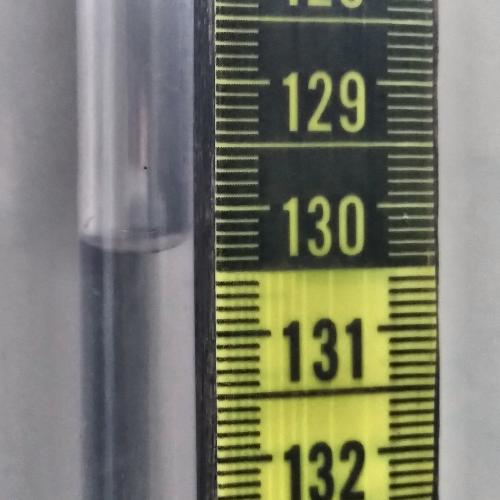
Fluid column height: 130.3 cm